Question: I've got the following code:
'''
<!DOCTYPE html>
<!--[if lt IE 7]> <html class="no-js lt-ie9 lt-ie8 lt-ie7"> <![endif]-->
<!--[if IE 7]> <html class="no-js lt-ie9 lt-ie8"> <![endif]-->
<!--[if IE 8]> <html class="no-js lt-ie9"> <![endif]-->
<!--[if gt IE 8]><!--> <html class="no-js" ng-app="app"> <!--<![endif]-->
<head>
<script src="http://ajax.googleapis.com/ajax/libs/angularjs/1.2.8/angular.min.js"></script>
<script src="/static/js/ui-bootstrap-tpls-0.10.0.js"></script>
<meta charset="utf-8">
<meta http-equiv="X-UA-Compatible" content="IE=edge">
<meta name="viewport" content="width=device-width, initial-scale=1.0, user-scalable=no">
<link href="http://netdna.bootstrapcdn.com/bootstrap/3.0.3/css/bootstrap.min.css" rel="stylesheet"/>
<script>
angular.module('app', ['ui.bootstrap']);
</script>
</head>
<body>
<datepicker></datepicker>
<timepicker></timepicker>
</body>
</html>
'''
that currently renders this datepicker and timepicker:

At first, I thought it was a problem with my code, being part of a larger site, but after reducing the template to just the basics, I'm confused as to why this doesn't work. Could anyone offer any insight as to why it's not working?
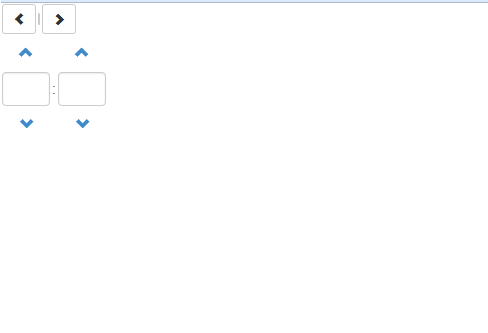
Answer: You are missing the ng-model, try:
'''
<!DOCTYPE html>
<!--[if lt IE 7]> <html class="no-js lt-ie9 lt-ie8 lt-ie7"> <![endif]-->
<!--[if IE 7]> <html class="no-js lt-ie9 lt-ie8"> <![endif]-->
<!--[if IE 8]> <html class="no-js lt-ie9"> <![endif]-->
<!--[if gt IE 8]><!--> <html class="no-js" ng-app="app"> <!--<![endif]-->
<head>
<script src="http://ajax.googleapis.com/ajax/libs/angularjs/1.2.8/angular.min.js"></script>
<script src="http://cdnjs.cloudflare.com/ajax/libs/angular-ui-bootstrap/0.9.0/ui-bootstrap-tpls.min.js"></script>
<meta charset="utf-8">
<meta http-equiv="X-UA-Compatible" content="IE=edge">
<meta name="viewport" content="width=device-width, initial-scale=1.0, user-scalable=no">
<link href="http://netdna.bootstrapcdn.com/bootstrap/3.0.3/css/bootstrap.min.css" rel="stylesheet"/>
<script>
angular.module('app', ['ui.bootstrap']);
</script>
</head>
<body>
<datepicker ng-model="mymodel"></datepicker>
<timepicker ng-model="mymodel2"></timepicker>
</body>
</html>
'''
See <URL>